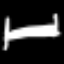
Label: bed